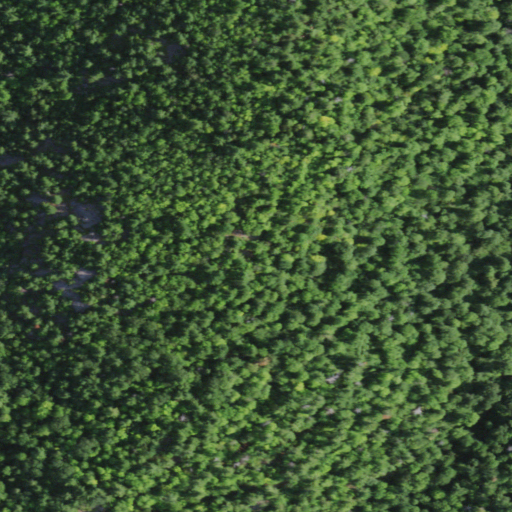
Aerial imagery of mountain in New York named Split Rock Mountain containing deciduous forest, evergreen forest, and mixed forest